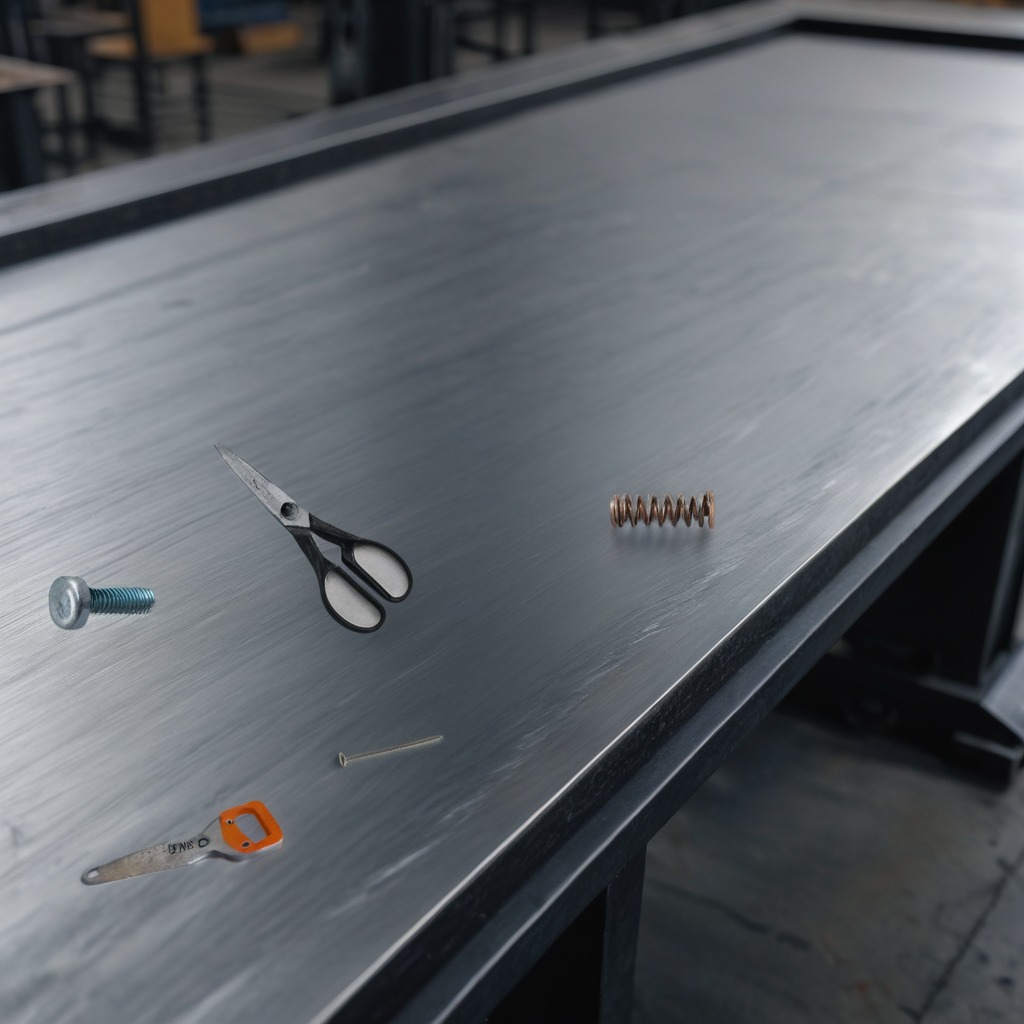
A metal machine screw, an iron nail, a coiled metal spring, a handheld metal saw, and a pair of scissors are lying on a cold steel table in a mining workshop.